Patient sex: F
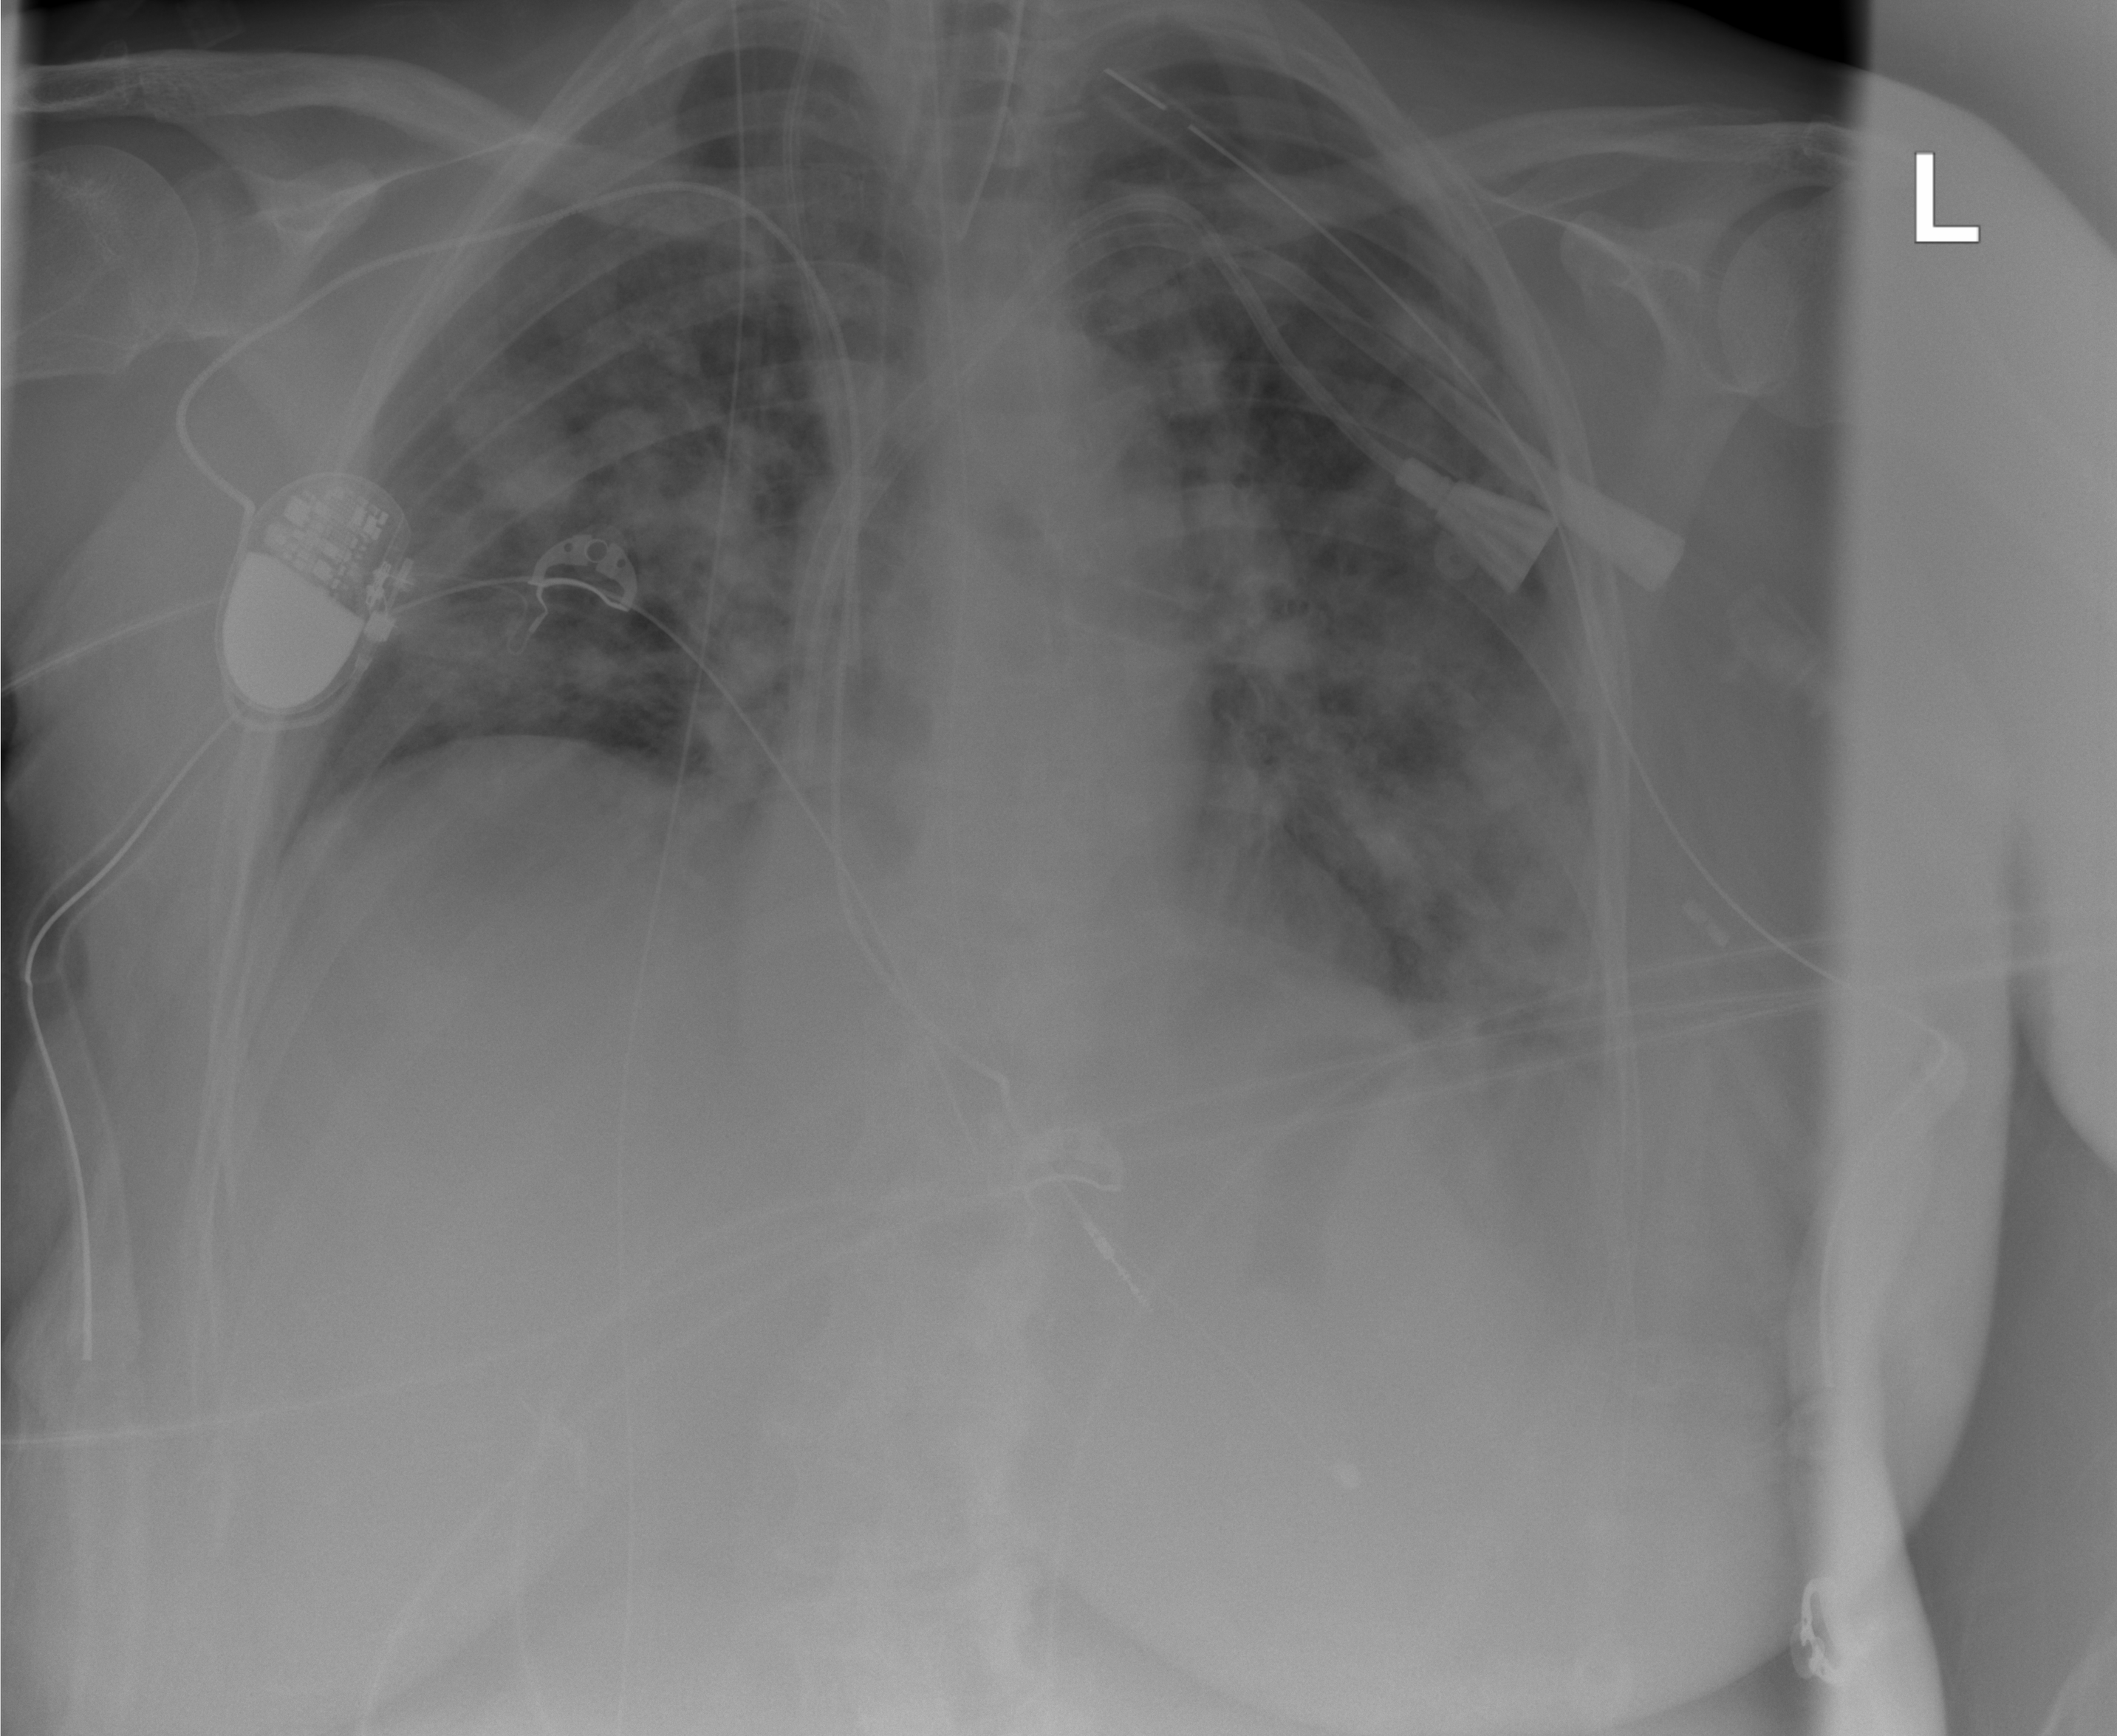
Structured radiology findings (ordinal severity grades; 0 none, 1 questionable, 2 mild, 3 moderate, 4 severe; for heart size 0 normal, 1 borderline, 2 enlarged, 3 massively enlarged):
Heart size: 0
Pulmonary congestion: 0
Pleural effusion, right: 0
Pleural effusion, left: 2
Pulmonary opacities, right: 3
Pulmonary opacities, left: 3
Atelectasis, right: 0
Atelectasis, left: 2